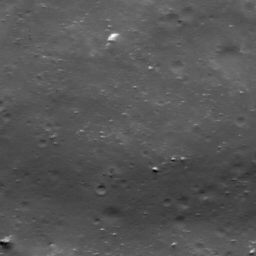
Host type: background_regolith
Lunar coordinates: latitude nan, longitude nan